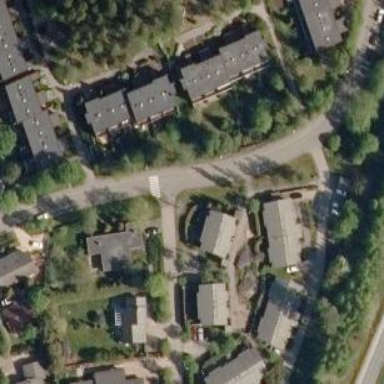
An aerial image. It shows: Cycleway.